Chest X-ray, AP view. Patient: 39 years old, sex F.
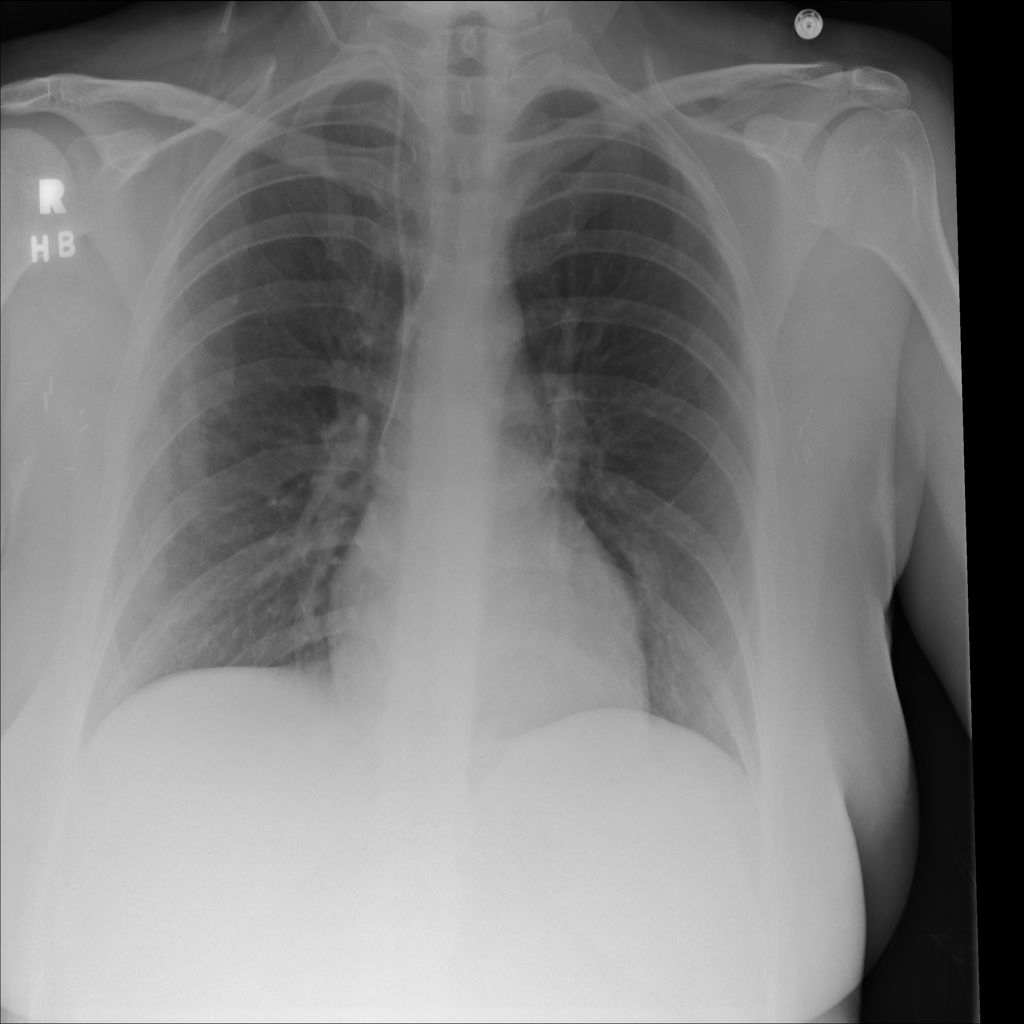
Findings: No Finding